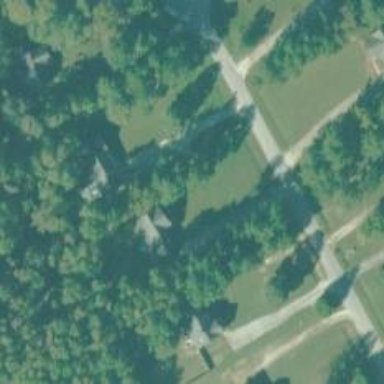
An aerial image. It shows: Driveway.